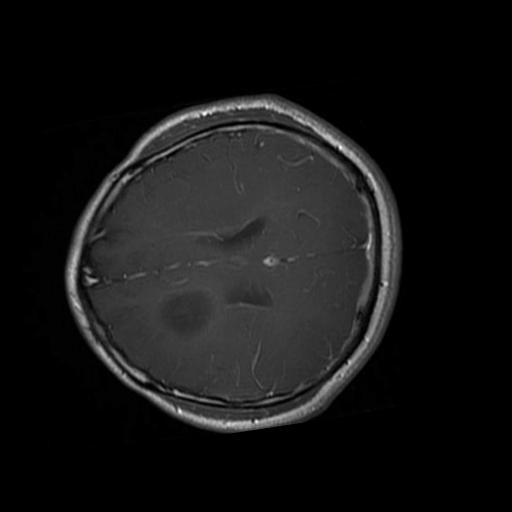
Label: brain_glioma